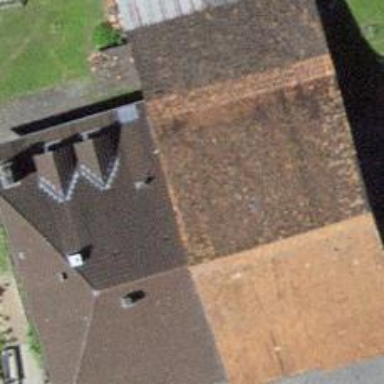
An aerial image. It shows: Farm building.